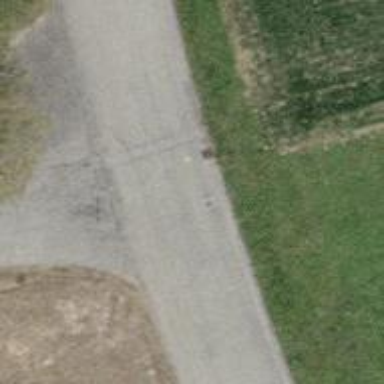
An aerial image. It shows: Asphalt road classified as tertiary.